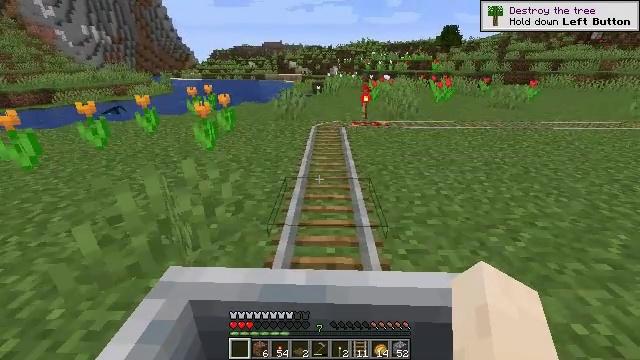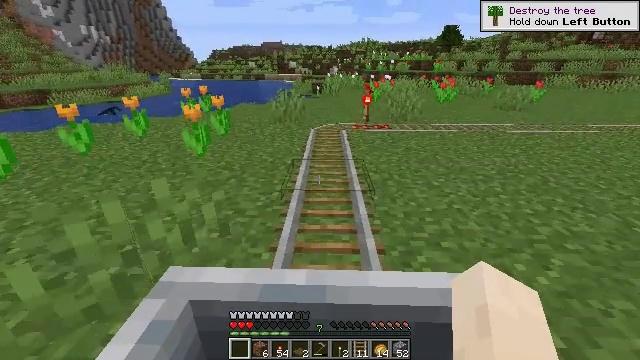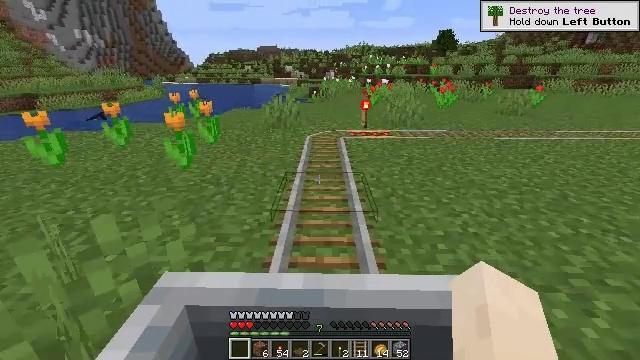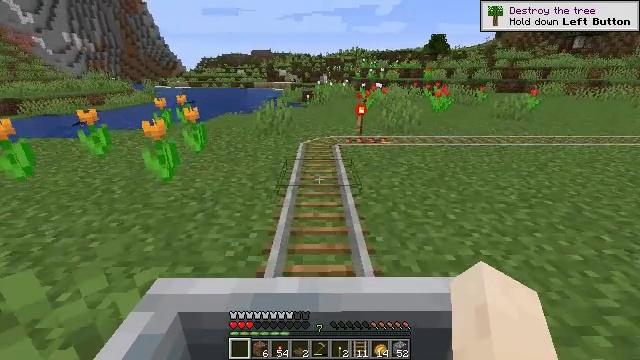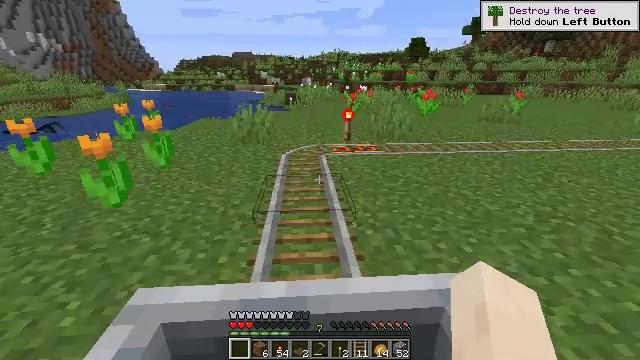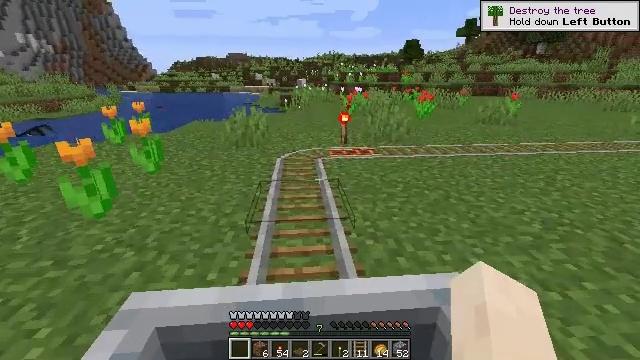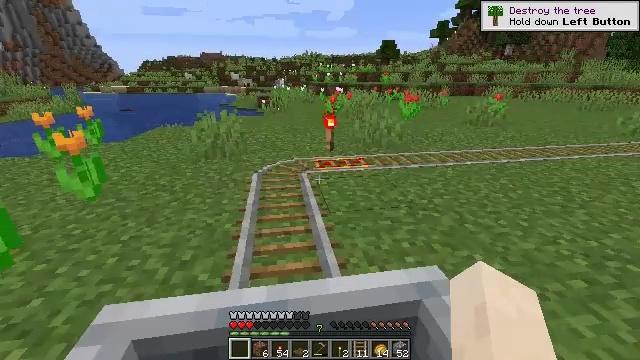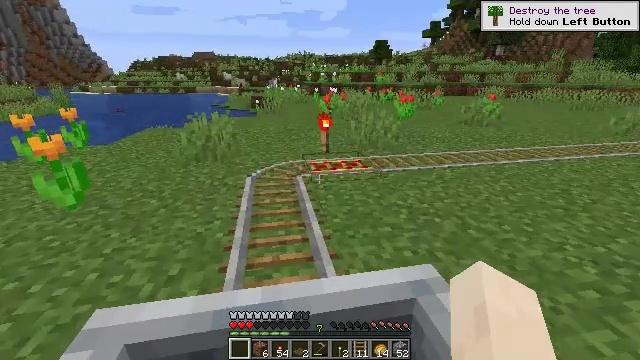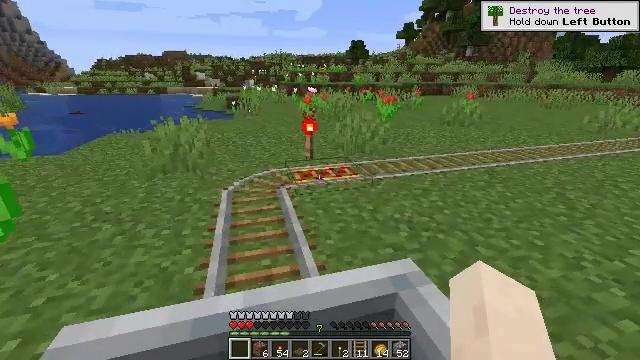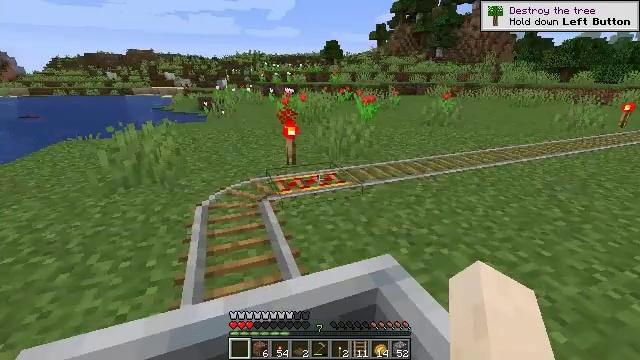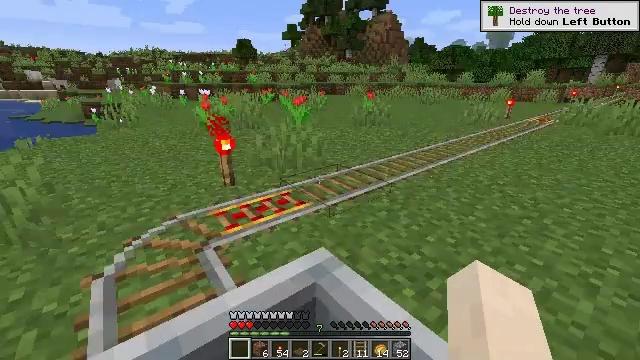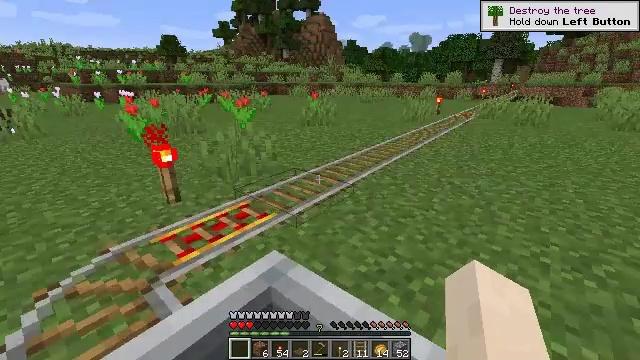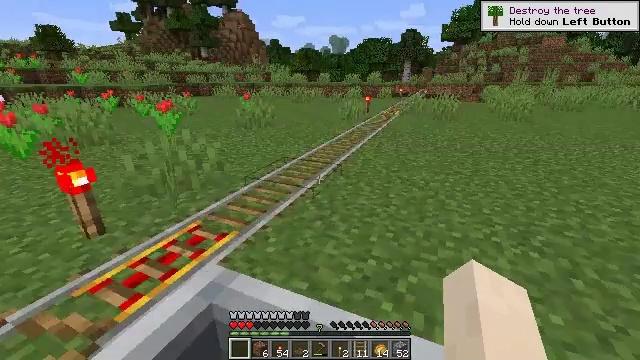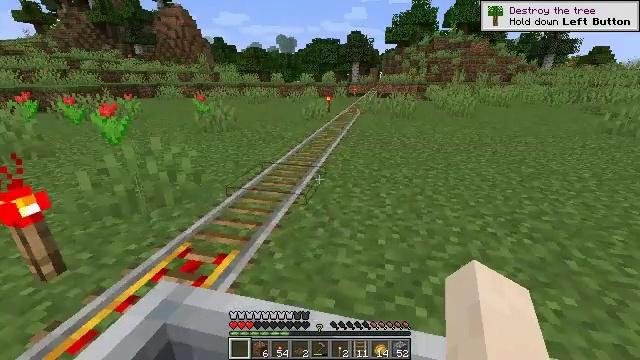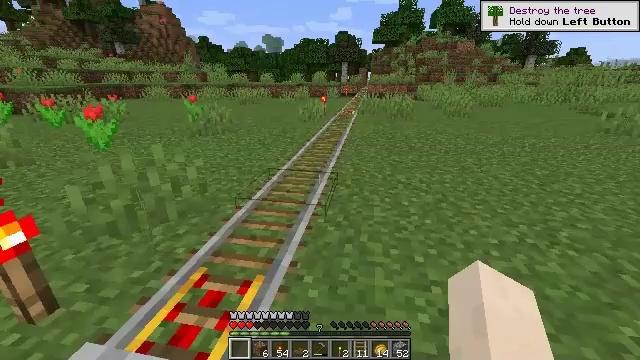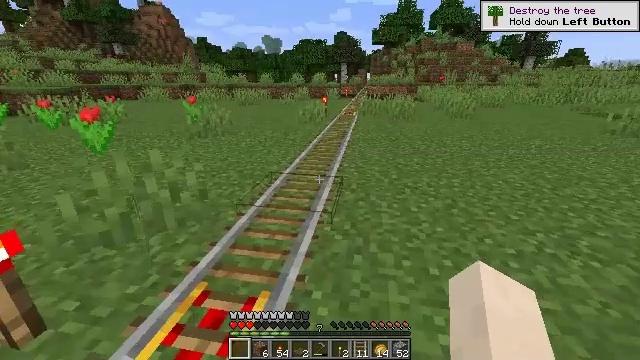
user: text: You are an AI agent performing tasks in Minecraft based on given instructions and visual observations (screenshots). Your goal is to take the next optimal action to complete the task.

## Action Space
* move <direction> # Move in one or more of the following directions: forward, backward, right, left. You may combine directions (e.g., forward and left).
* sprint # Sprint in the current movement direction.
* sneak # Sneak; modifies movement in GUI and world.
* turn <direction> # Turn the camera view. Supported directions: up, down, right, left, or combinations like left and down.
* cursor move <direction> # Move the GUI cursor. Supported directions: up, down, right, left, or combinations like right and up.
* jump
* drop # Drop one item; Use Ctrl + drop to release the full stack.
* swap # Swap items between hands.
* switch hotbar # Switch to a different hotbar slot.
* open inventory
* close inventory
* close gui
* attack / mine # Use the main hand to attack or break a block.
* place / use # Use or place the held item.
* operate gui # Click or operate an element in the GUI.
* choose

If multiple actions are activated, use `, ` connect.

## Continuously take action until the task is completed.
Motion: motion action
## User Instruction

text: Attack the torch to pick it up.
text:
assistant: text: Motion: no_op
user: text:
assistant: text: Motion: turn right
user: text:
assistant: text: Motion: turn right
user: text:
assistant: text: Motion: turn right
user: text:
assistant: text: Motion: turn right
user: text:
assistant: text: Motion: turn right
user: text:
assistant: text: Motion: turn right
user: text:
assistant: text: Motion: turn right
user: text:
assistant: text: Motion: turn right
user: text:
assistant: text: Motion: turn right
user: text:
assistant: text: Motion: turn right
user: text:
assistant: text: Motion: turn right
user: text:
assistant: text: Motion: turn right
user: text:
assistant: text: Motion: no_op
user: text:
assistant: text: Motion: no_op
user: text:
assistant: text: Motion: no_op
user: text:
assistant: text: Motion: no_op
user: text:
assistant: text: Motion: no_op
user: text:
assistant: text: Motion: no_op
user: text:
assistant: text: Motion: no_op
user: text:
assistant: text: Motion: no_op
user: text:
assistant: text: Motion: no_op
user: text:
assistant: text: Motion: no_op
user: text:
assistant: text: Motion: no_op
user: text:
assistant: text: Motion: no_op
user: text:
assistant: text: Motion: no_op
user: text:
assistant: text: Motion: no_op
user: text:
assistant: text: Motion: no_op
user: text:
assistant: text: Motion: no_op
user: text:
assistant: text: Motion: turn right